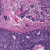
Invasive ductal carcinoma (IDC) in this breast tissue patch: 0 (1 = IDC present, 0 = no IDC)